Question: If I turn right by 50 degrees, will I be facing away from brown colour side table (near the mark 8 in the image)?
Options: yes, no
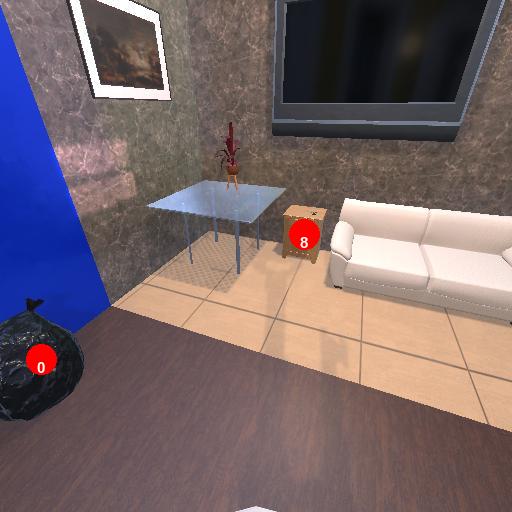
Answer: yes